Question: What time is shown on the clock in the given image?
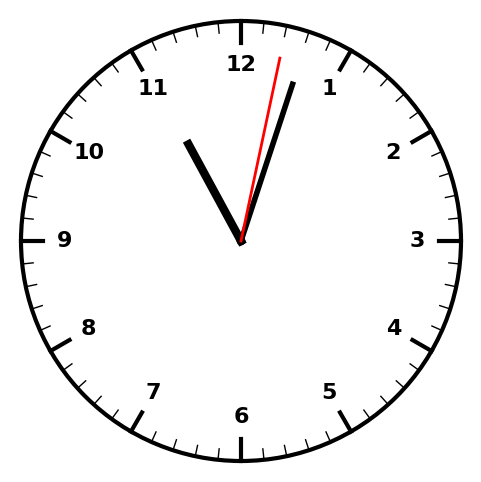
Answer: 11:03:02